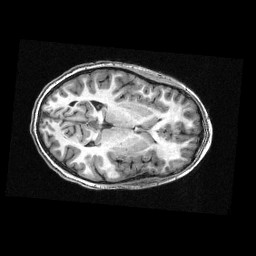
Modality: T1w
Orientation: axial
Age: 10
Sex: female
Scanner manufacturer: siemens
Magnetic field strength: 3 T
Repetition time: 2.3 s
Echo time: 0.00336 s